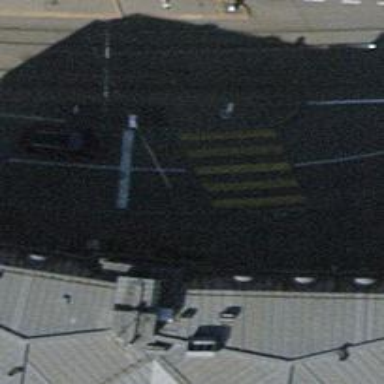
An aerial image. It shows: Crossing with traffic signals and zebra markings.